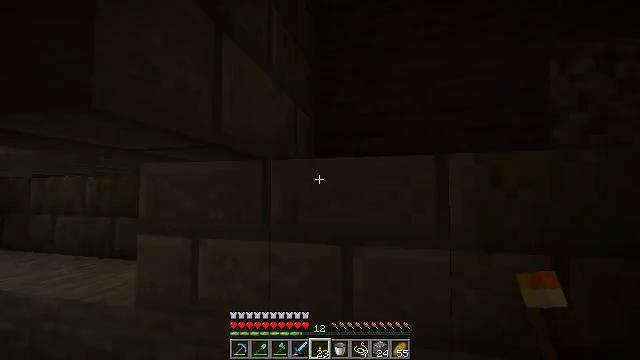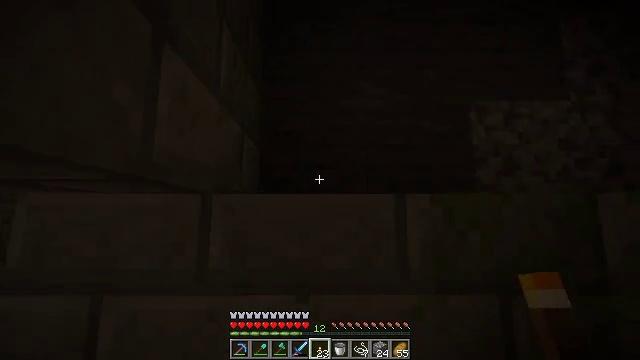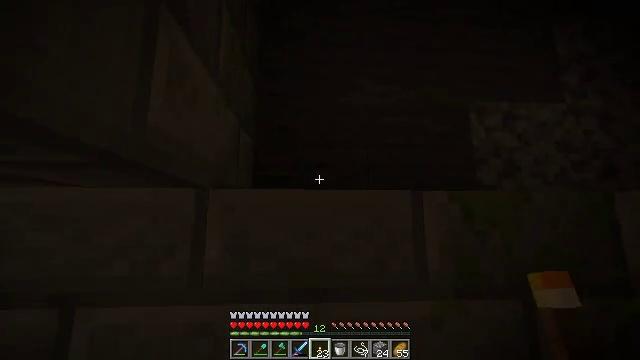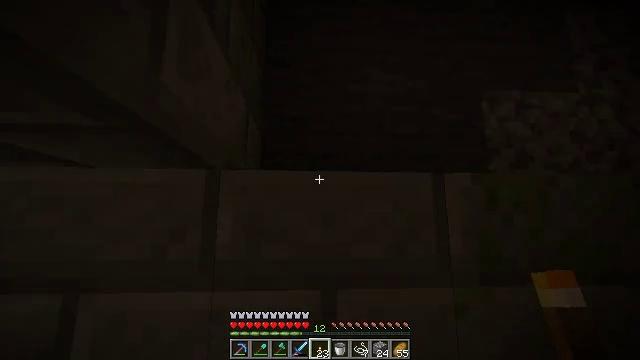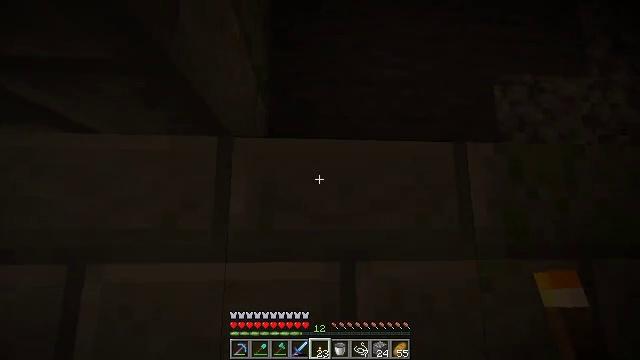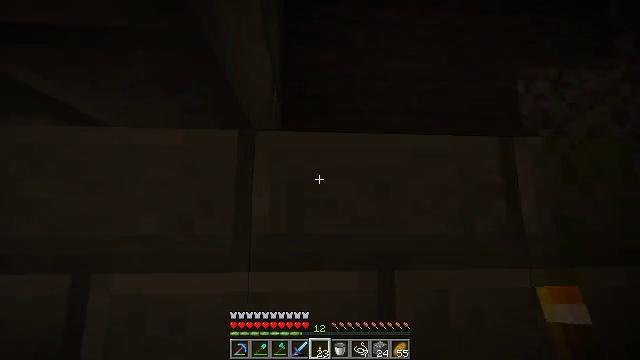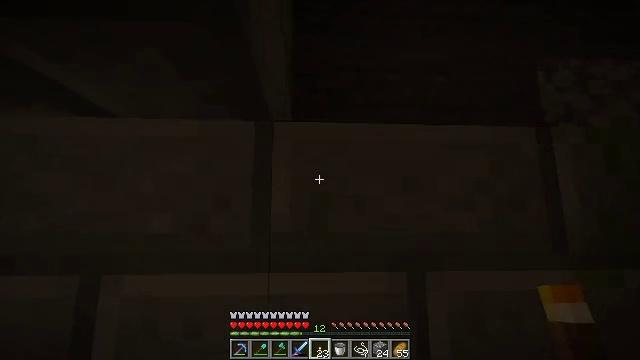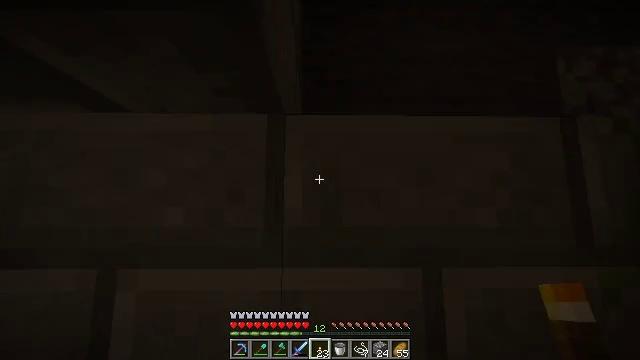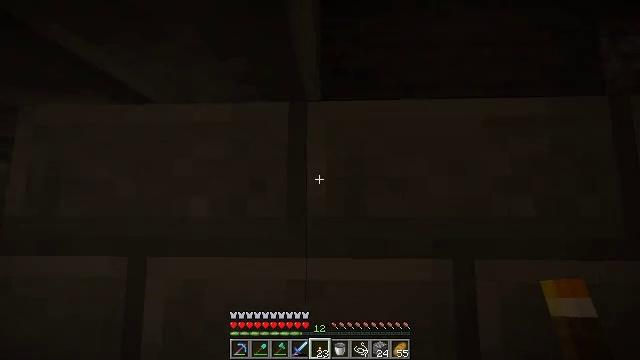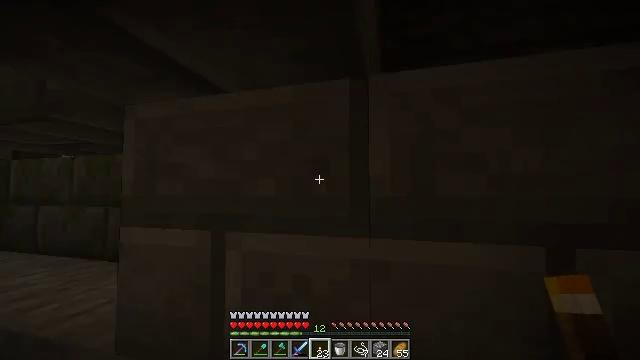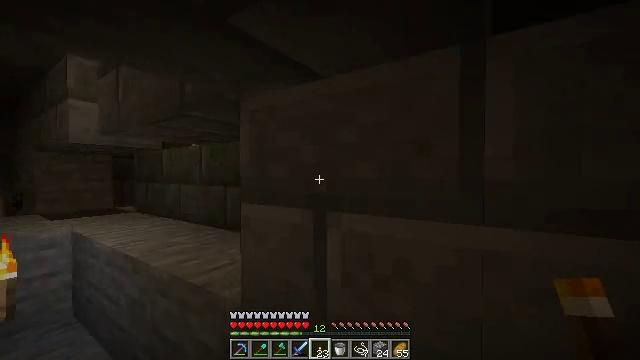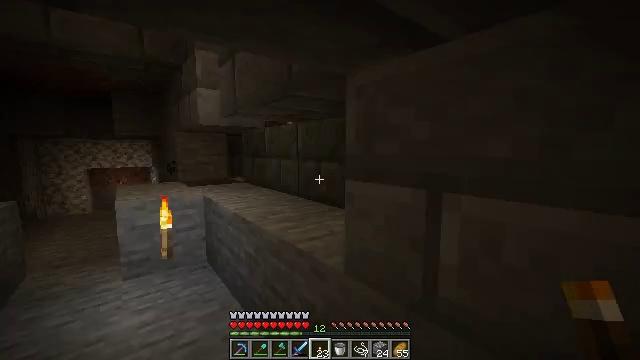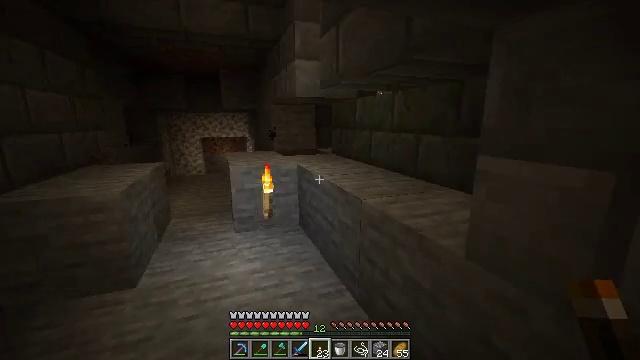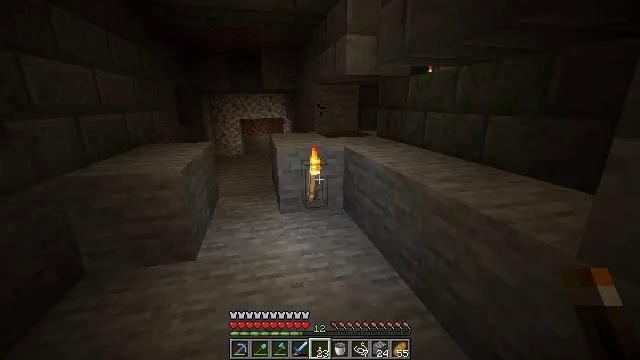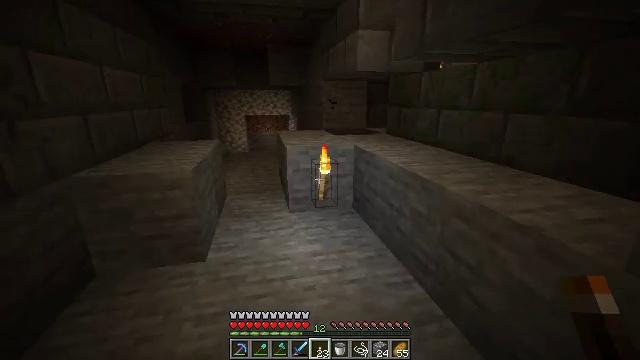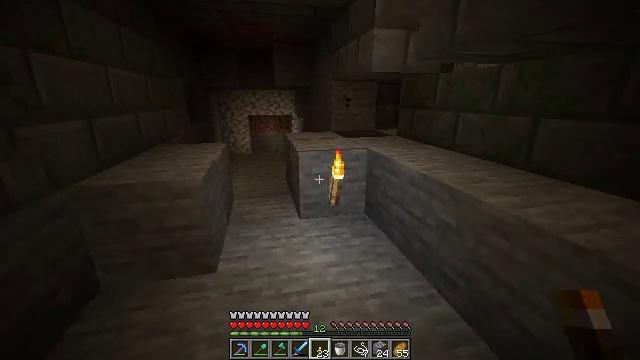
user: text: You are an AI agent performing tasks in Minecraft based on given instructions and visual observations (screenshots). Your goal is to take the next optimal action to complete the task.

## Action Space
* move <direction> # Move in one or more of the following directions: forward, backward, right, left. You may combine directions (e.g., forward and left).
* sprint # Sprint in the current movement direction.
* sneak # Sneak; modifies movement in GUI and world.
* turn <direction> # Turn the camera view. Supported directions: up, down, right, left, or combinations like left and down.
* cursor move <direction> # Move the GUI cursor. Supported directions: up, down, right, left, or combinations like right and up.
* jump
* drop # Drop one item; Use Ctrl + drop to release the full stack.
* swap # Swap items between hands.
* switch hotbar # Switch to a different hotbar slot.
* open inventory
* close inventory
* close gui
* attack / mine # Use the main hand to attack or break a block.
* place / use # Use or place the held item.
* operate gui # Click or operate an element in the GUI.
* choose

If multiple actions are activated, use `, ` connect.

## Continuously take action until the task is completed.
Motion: motion action
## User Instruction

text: Mine the cracked stone bricks.
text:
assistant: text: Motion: move forward, turn right and up
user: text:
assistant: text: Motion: turn right and up
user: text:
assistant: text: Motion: no_op
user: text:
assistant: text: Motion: no_op
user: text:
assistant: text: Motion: no_op
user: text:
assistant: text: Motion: no_op
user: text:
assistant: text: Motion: turn left
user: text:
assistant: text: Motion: turn left and down
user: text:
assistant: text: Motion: turn left and down
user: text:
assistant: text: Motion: move left, turn left and down
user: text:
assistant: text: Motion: move left, turn left and down
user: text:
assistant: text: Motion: move left, turn left and down
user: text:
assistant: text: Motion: move forward and move left, turn left and down
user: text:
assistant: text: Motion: move forward and move left
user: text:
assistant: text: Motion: move forward and move left
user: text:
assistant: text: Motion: move forward
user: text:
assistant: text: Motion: move forward
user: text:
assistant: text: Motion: move forward
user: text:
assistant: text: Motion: move forward
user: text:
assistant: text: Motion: move forward
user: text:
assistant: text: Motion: move forward
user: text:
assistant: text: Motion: move forward
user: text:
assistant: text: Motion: no_op
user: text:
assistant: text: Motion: move forward, turn left and down
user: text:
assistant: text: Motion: move forward, turn left and down
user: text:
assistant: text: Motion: move forward, turn left
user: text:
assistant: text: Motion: move forward
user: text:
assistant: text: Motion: move forward and move left
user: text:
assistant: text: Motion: move forward and move left
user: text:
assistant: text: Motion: move forward and move left